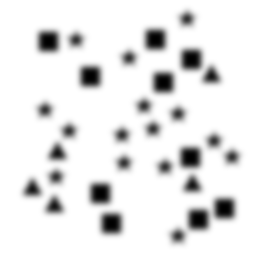
Squares: 10
Triangles: 5
Stars: 15
Total shapes: 30